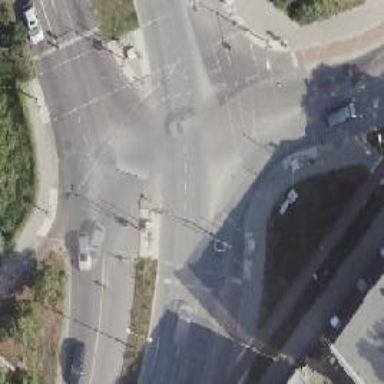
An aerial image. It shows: Asphalt cycleway with separate sidewalk. There is crossing with traffic signals for both cyclists and pedestrians.